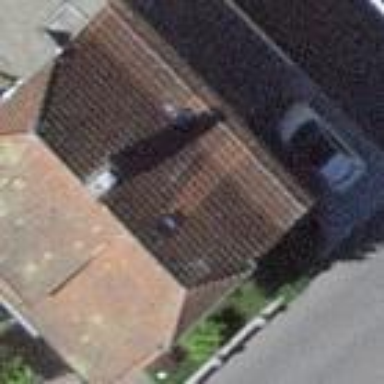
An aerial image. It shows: Detached building with half-hipped roof.